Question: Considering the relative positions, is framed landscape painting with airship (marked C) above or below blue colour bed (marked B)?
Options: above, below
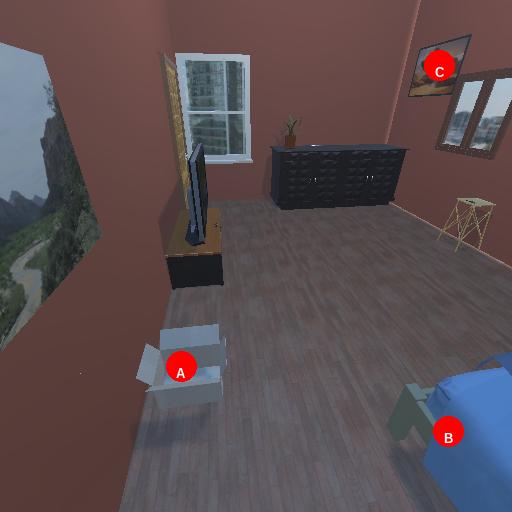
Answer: above